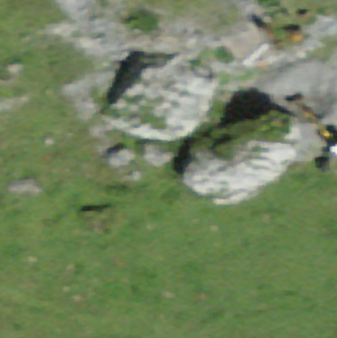
Label: bouldering_area